Current action and preconditions to check: trajectory_clear

Your task: For each precondition in the list above, predict whether it will hold at this action.

Consider the current scene as observed from the mobile robot's camera, and analyze the predicted future states of all dynamic agents (e.g., people, animals, vehicles, or any moving entities) within the NEXT SECOND.

IMPORTANT: Only answer "very likely" if you are absolutely certain—based on strong, clear evidence—that a dynamic agent will violate the precondition in the predicted future state. Do NOT answer "very likely" for unlikely, ambiguous, or low-probability risks.

Ask yourself for each precondition: Is there a high probability, with clear and convincing evidence, that the predicted future states of any dynamic agent will interfere with the predicted future state of the currently executing action within the NEXT SECOND, causing that precondition to fail?

Assess the risk level based on these predictions. Use "likely" or "very likely" if motions create a clear risk of interference.

Use "neutral" or "improbable" if agents are nearby but their predicted paths are clearly diverging or non-conflicting.

Failure Risk Categories: "very improbable", "improbable", "neutral", "likely", "very likely"

Answer Format: Output ONLY the probability_of_failure value from these categories: "very improbable", "improbable", "neutral", "likely", "very likely"

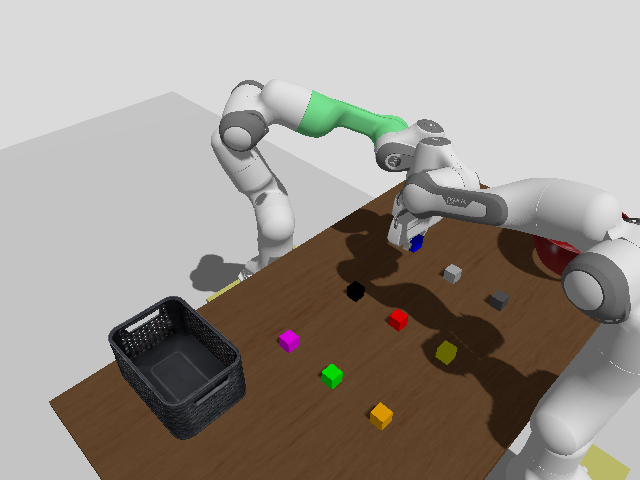

Answer: improbable